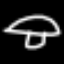
Label: mushroom